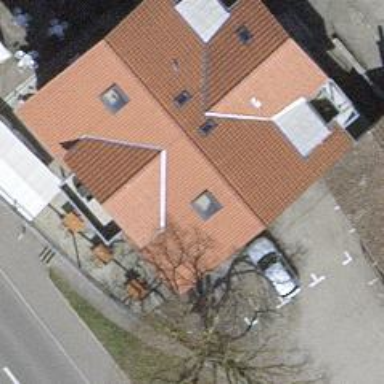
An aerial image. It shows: Bar.